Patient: sex M, age 71
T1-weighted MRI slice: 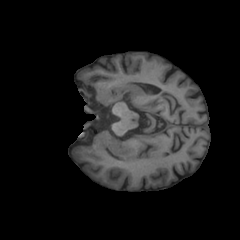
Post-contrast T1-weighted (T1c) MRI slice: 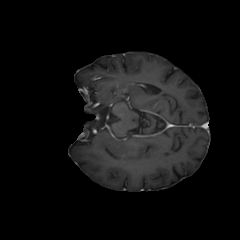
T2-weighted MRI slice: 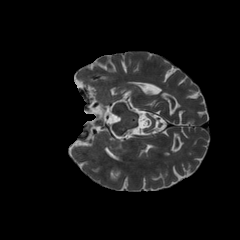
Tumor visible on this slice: no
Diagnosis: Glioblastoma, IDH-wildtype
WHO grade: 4